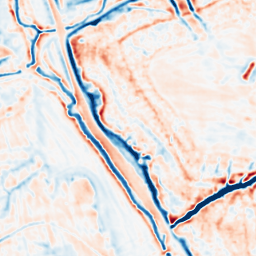
Category: multiscale
Decomposition family: dog_multiscale
Decomposition parameters: sigma_ratio: 1.4
n_scales: 4
base_sigma: 1
Upsampling method: sinc_blackman
Upsampling parameters: scale: 2
kernel_size: 4
Upsampling scale: 2